Question: I want to create a tabbed page and load different information on each tab click.
I want to be able to add tabs dynamically when clicked the '+' tab.

So, on clicking '+' a new tab should be added to the same tabLayoutPanel.
Any suggestions on how to do it in GWT.
Thanks.
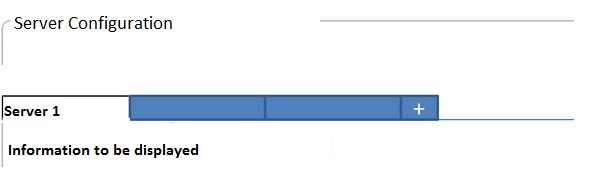
Answer: - - <URL>-